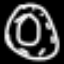
Label: donut